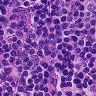
Metastatic tissue present: no